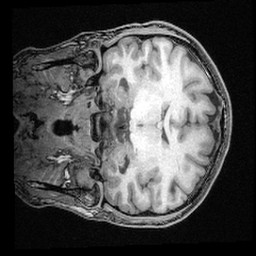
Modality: T1w
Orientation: coronal
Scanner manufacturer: ge
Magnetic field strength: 3 T
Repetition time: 0.008572 s
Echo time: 0.003384 s